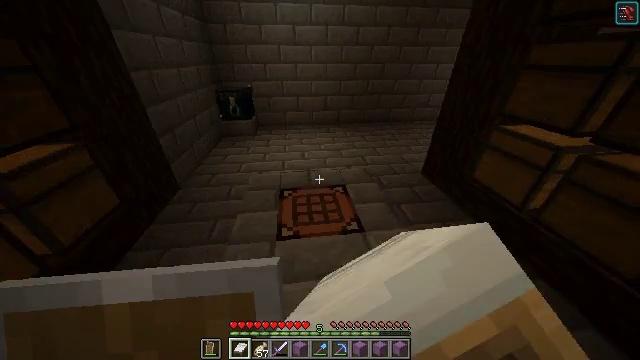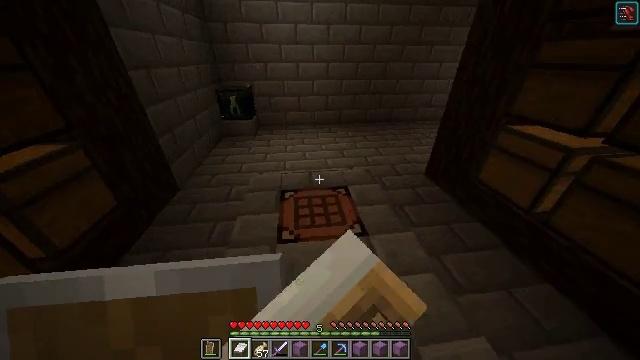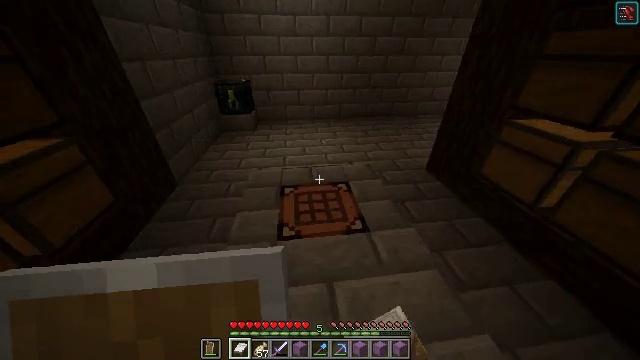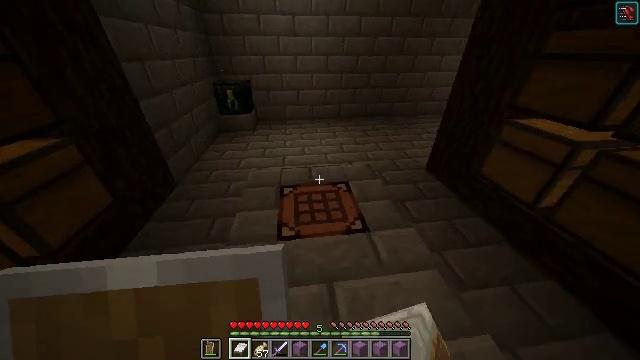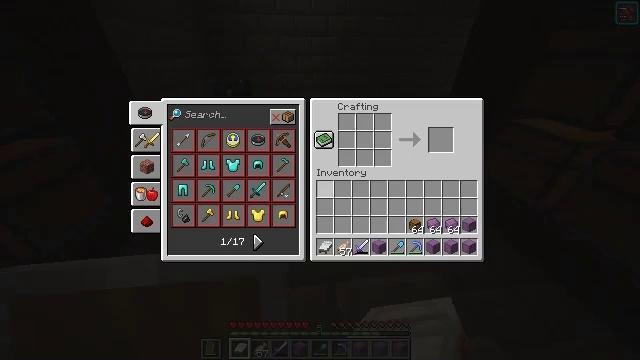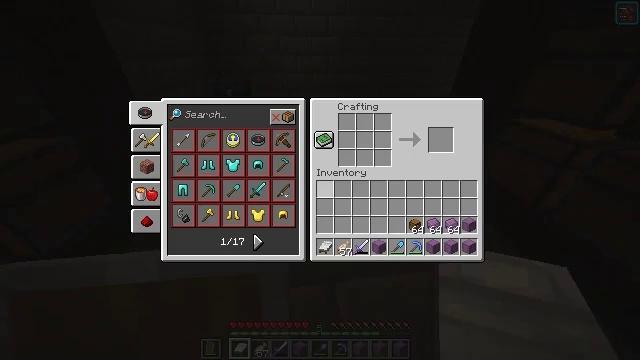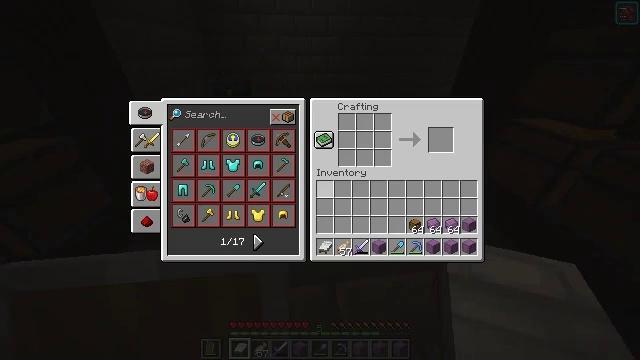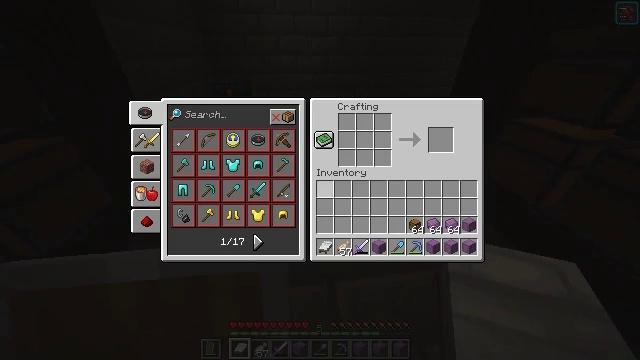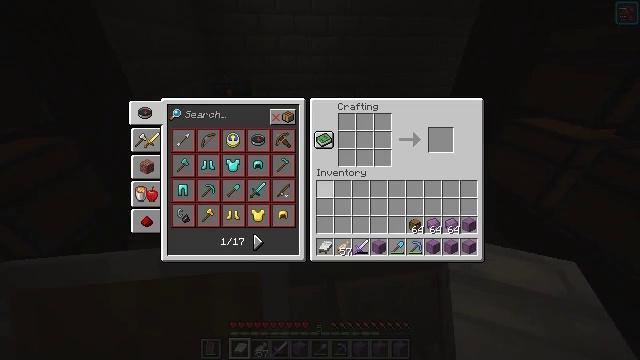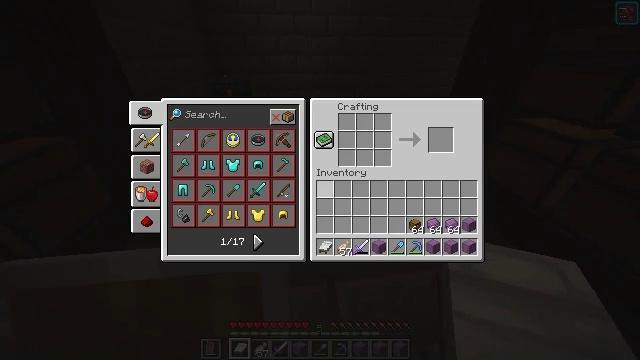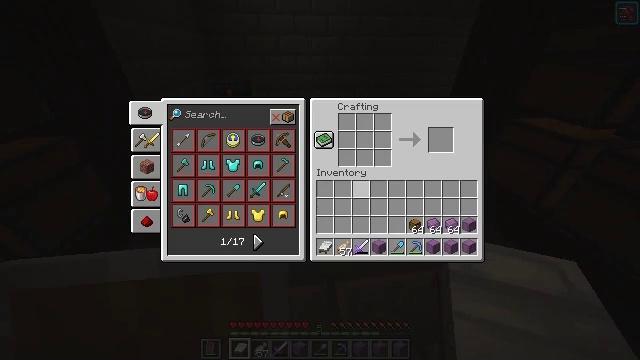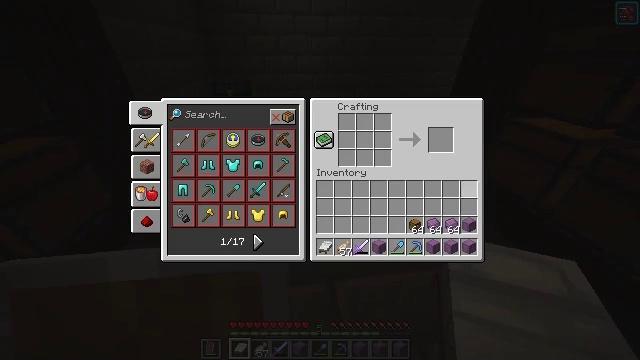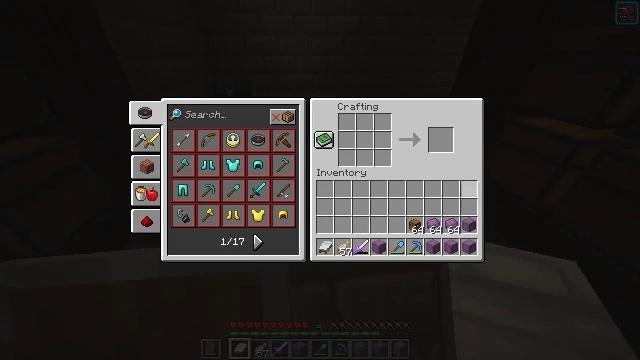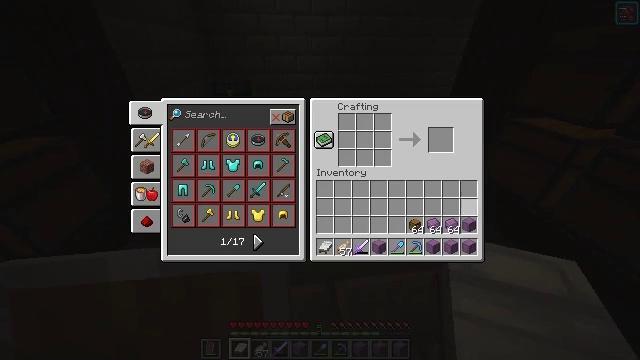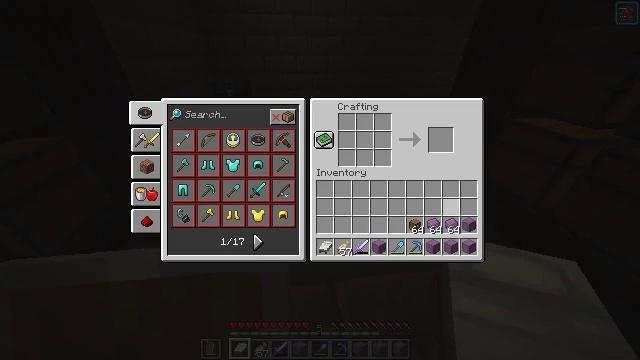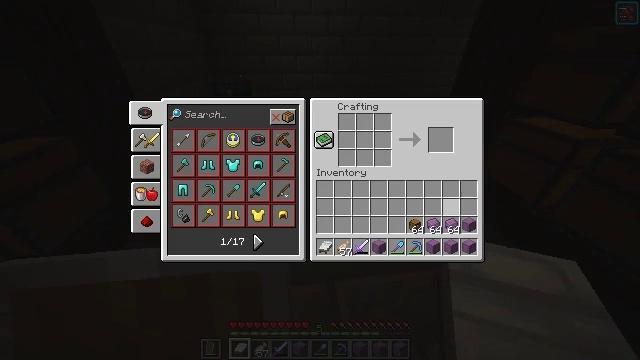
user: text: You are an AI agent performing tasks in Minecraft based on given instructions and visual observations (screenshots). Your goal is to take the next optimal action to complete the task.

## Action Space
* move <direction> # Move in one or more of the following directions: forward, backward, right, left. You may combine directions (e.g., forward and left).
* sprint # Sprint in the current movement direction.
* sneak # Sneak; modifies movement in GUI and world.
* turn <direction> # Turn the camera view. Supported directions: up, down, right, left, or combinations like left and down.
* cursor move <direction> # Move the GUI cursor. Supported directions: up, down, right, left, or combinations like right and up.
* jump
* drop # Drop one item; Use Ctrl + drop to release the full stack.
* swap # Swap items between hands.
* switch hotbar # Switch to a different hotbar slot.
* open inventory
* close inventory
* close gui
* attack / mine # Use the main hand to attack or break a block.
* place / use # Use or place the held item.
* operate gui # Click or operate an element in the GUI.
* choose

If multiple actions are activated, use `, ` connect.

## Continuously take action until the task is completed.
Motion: motion action
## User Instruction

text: Make a shulker box with necessary materials on the crafting table.
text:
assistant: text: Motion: use / place
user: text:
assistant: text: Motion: turn down
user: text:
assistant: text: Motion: no_op
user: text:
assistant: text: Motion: no_op
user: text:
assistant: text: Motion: no_op
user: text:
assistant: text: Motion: no_op
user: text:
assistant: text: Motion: no_op
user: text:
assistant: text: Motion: no_op
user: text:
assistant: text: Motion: no_op
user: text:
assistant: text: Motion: cursor move right
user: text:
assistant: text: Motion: cursor move right and down
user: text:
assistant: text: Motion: no_op
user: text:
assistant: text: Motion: cursor move down
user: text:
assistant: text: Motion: sneak, cursor move left
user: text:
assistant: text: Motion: sneak
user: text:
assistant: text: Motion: sneak
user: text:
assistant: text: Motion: sneak
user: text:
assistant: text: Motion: sneak, cursor move down
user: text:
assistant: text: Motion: sneak
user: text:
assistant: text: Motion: sneak
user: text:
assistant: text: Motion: no_op
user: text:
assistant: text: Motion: sneak
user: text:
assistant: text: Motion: sneak
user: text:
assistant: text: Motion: sneak
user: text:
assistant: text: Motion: sneak, choose
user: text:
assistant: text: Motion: sneak, cursor move left, choose
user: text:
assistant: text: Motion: sneak, cursor move left
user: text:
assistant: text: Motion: sneak, cursor move left
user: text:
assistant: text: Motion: sneak
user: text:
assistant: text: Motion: sneak